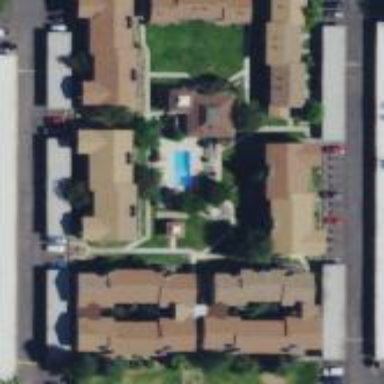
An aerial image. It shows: Residential area with apartments.